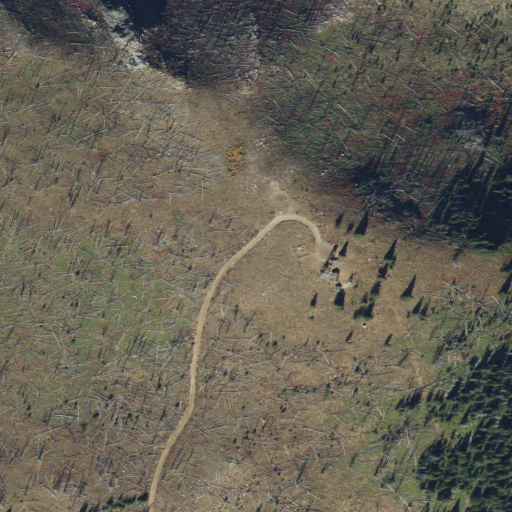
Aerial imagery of mountain in Idaho named Carey Dome containing shrub, barren land, evergreen forest, and grassland